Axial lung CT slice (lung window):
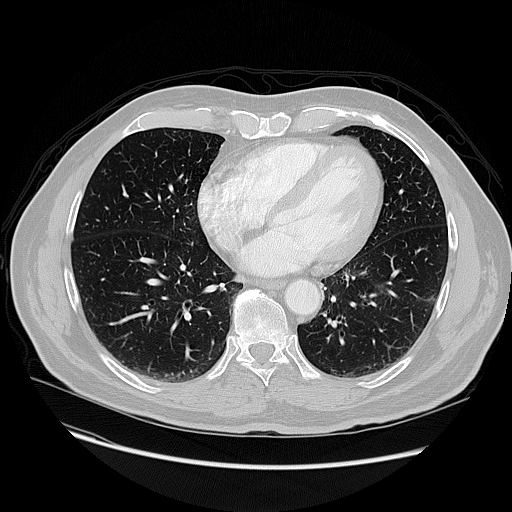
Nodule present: no